Question: I am debugging my code to inspect the current object.
It is a SimpleXml load from xml that looks like this
'''
<?xml version="1.0" encoding="UTF-8"?><epreuves><epreuve id="467" noteSur="20"><![CDATA[Civil Engineering China 2012]]></epreuve></epreuves>
'''
I am using this code to load the object.
'''
$result=simplexml_load_string($xml_string,null,LIBXML_NOCDATA);
'''
And when I debug my code i see this:

When I convert the object to string, it gives me the data I want, but why do I not see "Civil Engineering China 2012" somewhere in the object's guts?
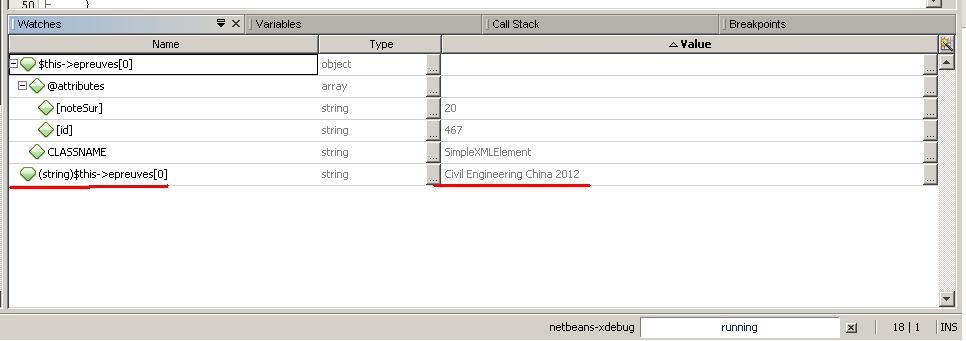
Answer: In short, @Gordon is quite right: 'SimpleXMLElement' class has some very unusual properties, so it's not sensible expecting its objects to be as revealing in the debugger as "normal" ones.
Let's analyze it a bit more, though. Simple search through 'lxr.php.net' (I took PHP 5.3 branch, as frankly speaking I don't expect this to be different in 5.4) eventually leads us to the <URL>:
'''
typedef struct {
zend_object zo;
php_libxml_node_ptr *node;
php_libxml_ref_obj *document;
HashTable *properties;
xmlXPathContextPtr xpath;
struct {
xmlChar *name;
xmlChar *nsprefix;
int isprefix;
SXE_ITER type;
zval *data;
} iter;
zval *tmp;
zend_function *fptr_count;
} php_sxe_object;
'''
There are several notable things here - what matters in the context of question, I suppose, is that "normal" object itself (like defined <URL> is only a part of this structure.